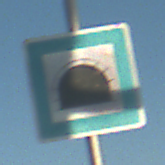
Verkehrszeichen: Tunnel
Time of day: SunriseSunset
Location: Outdoor (Nature)
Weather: Clear
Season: NotSpecified
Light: Natural